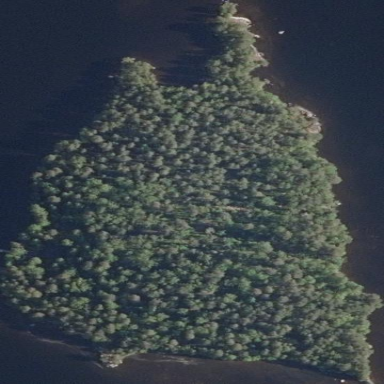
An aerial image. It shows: Image showing island.